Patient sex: F
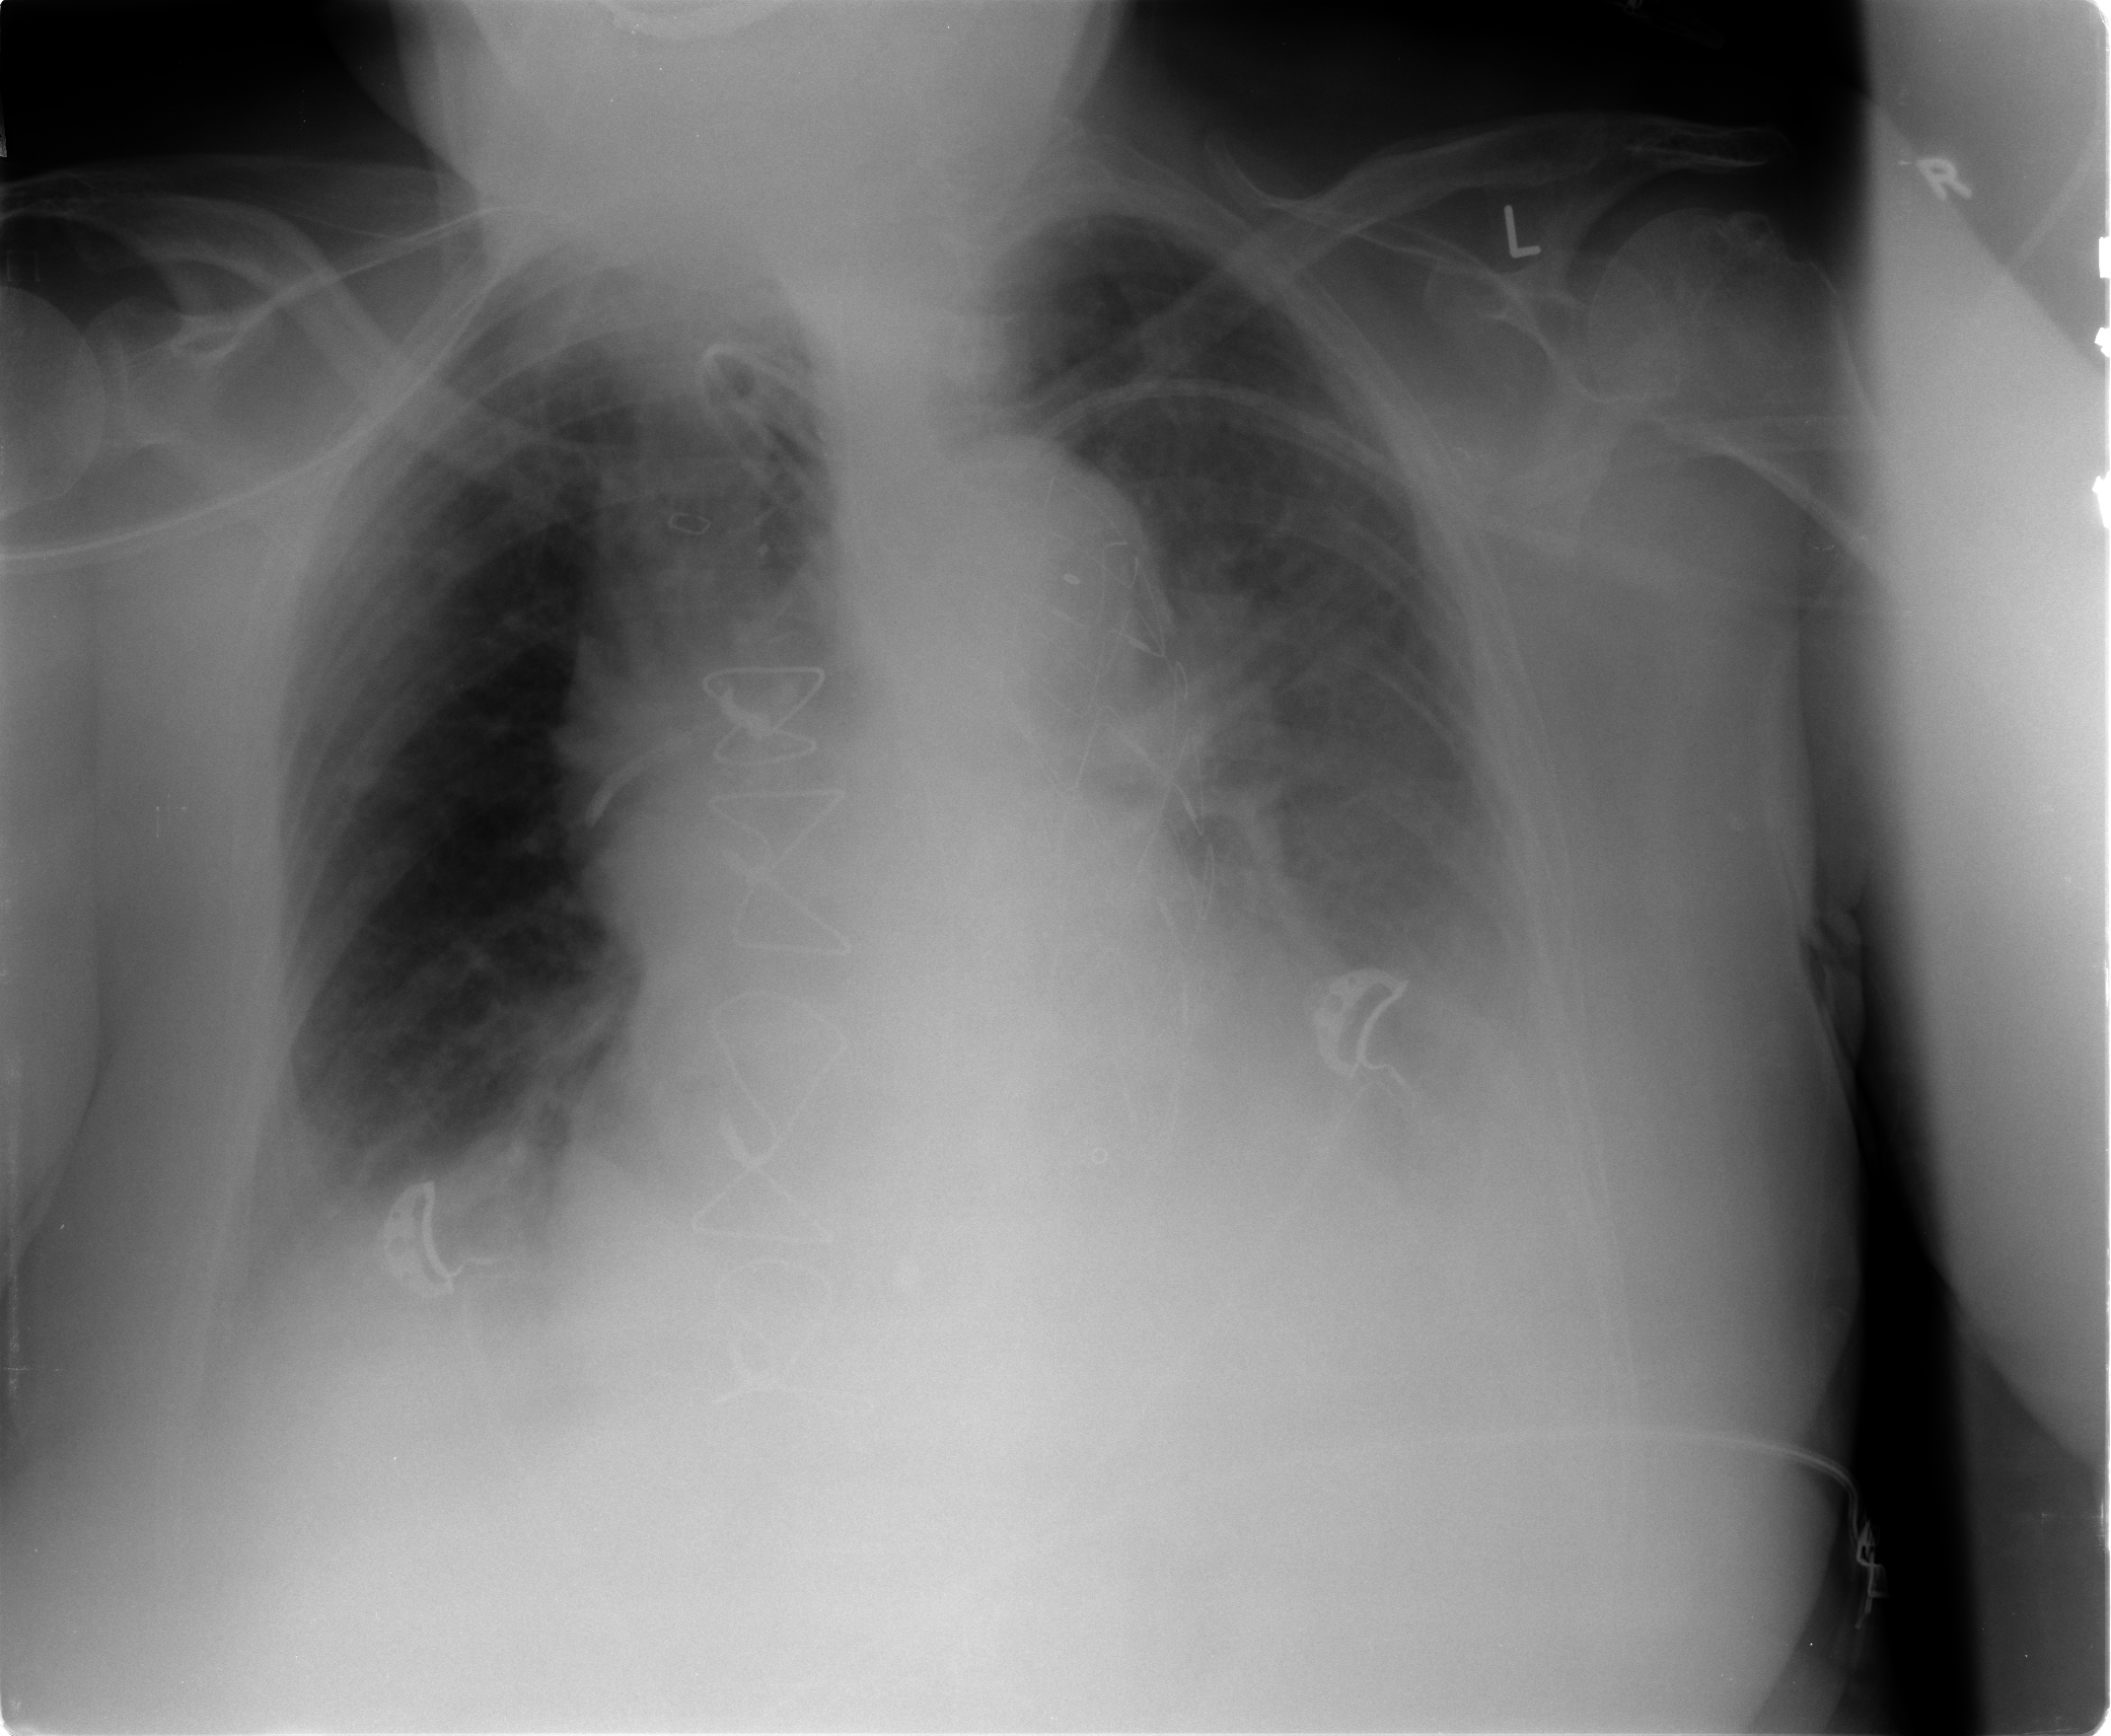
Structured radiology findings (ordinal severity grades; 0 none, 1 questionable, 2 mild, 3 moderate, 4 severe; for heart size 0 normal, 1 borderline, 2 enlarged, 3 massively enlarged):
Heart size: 2
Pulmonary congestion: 3
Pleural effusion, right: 2
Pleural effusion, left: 3
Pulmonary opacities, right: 0
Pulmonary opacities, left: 1
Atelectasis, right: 2
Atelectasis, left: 2